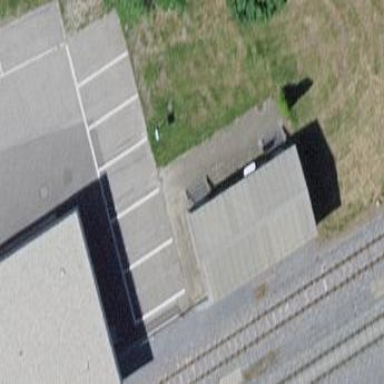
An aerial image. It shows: Shed building.